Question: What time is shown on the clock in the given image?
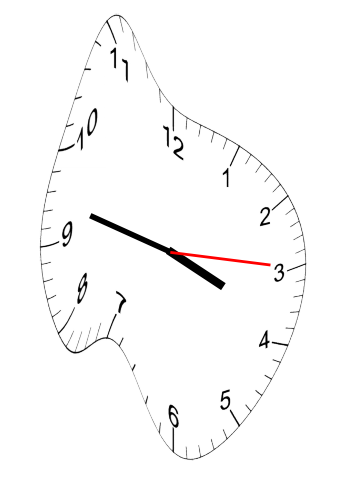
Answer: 03:47:15